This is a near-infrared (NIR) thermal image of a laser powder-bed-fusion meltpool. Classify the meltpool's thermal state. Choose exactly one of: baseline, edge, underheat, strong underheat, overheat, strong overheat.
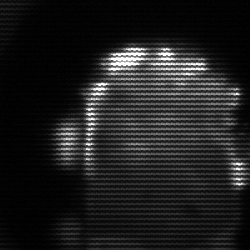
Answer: baseline